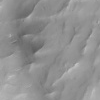
Atmospheric dust classification: not_dusty